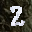
Label: 2